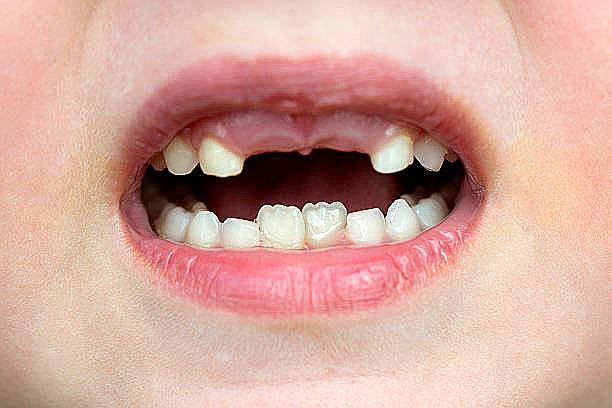
Condition: hypodontia